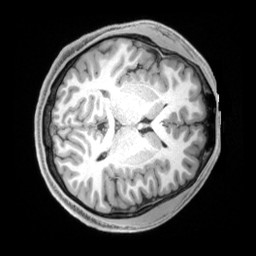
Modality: T1w
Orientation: axial
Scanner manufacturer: siemens
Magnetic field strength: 3 T
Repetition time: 2.5 s
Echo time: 0.00218 s